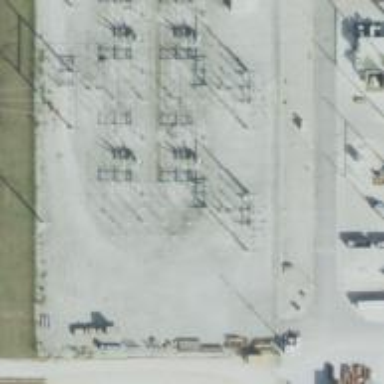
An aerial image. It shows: Power tower.